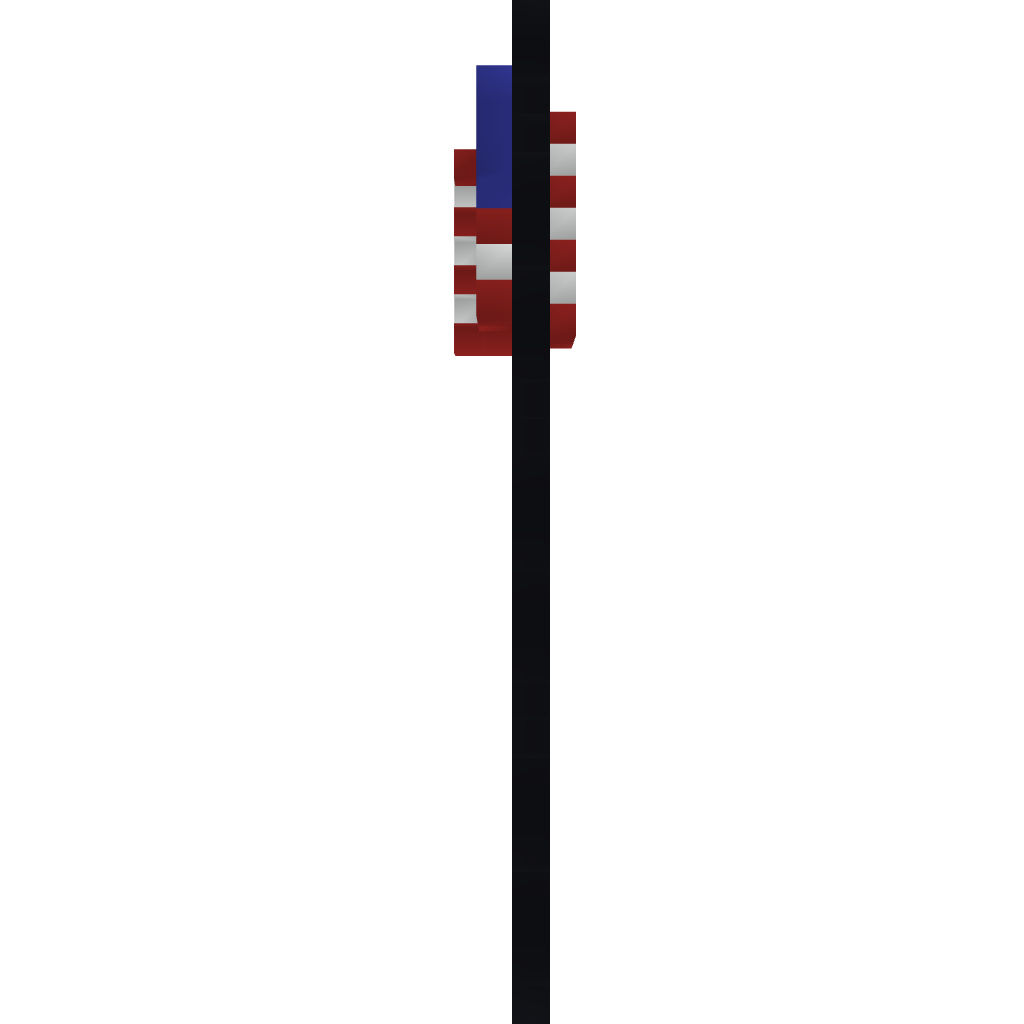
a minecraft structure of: USA Flag!